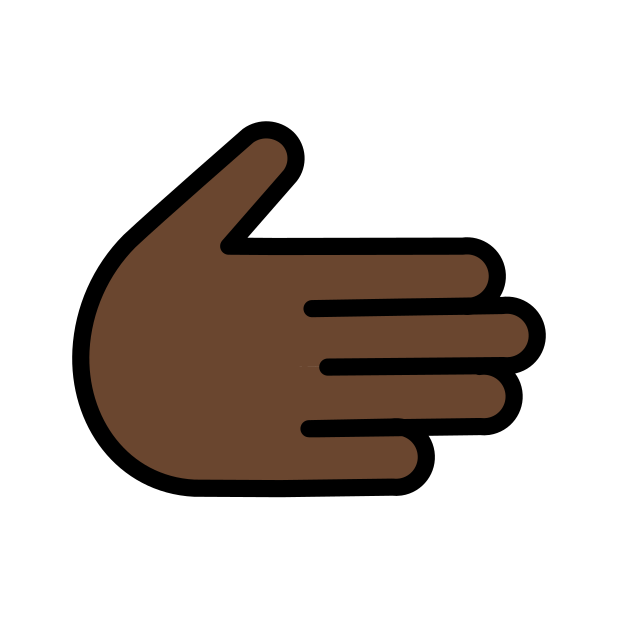
rightwards hand: dark skin tone